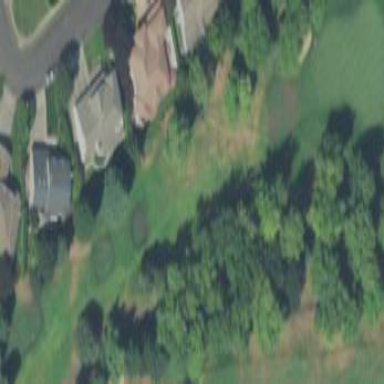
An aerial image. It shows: Well-maintained mown grass area used as golf fairway.